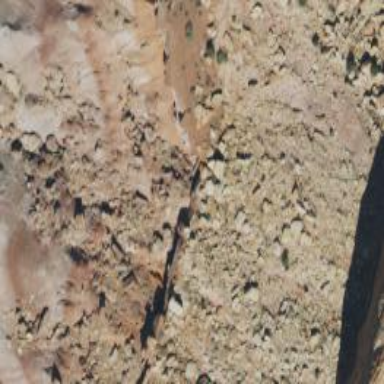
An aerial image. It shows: Natural cliff.